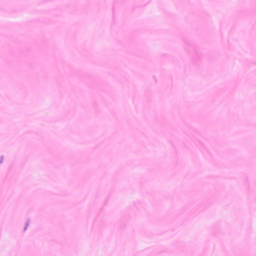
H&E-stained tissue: Breast